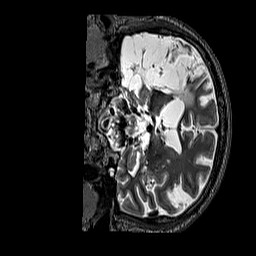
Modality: T2w
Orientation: coronal
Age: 51
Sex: male
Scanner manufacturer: siemens
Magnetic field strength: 3 T
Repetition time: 3.2 s
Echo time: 0.567 s